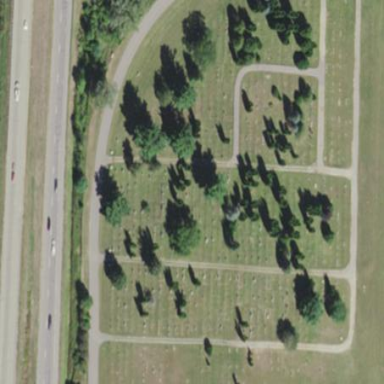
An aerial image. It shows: Cemetery.